Question: I'm rendering a UIWebView's layer into a graphics context and then using the UIGraphicsBeginPDFPageWithInfo() family of functions to include it in a PDF.
My problem is that the output includes an extra set of gray lines that aren't part of my data set. I'm hoping someone can shed some light on where they're coming from.
An example of the output is included below. The HTML document that is being rendered contains nothing but the text 'THIS IS A TEST' - the boxes you see are coming from the rendering process somewhere. When rendered on the screen, it's just black text on a white screen - no lines/boxes.
Anyone have any ideas what's going on? Thanks!
Here's the code I'm using to render this web view as a PDF:
'''
NSMutableData *pdfData = [NSMutableData data];
UIGraphicsBeginPDFContextToData(pdfData, CGRectZero, nil);
CGRect viewBounds = webView.bounds;
UIGraphicsBeginPDFPageWithInfo(viewBounds, nil);
CGContextRef pdfContext = UIGraphicsGetCurrentContext();
[webView.layer renderInContext:pdfContext];
UIGraphicsEndPDFContext();
'''
Also, here's a screenshot of what I'm seeing for output:

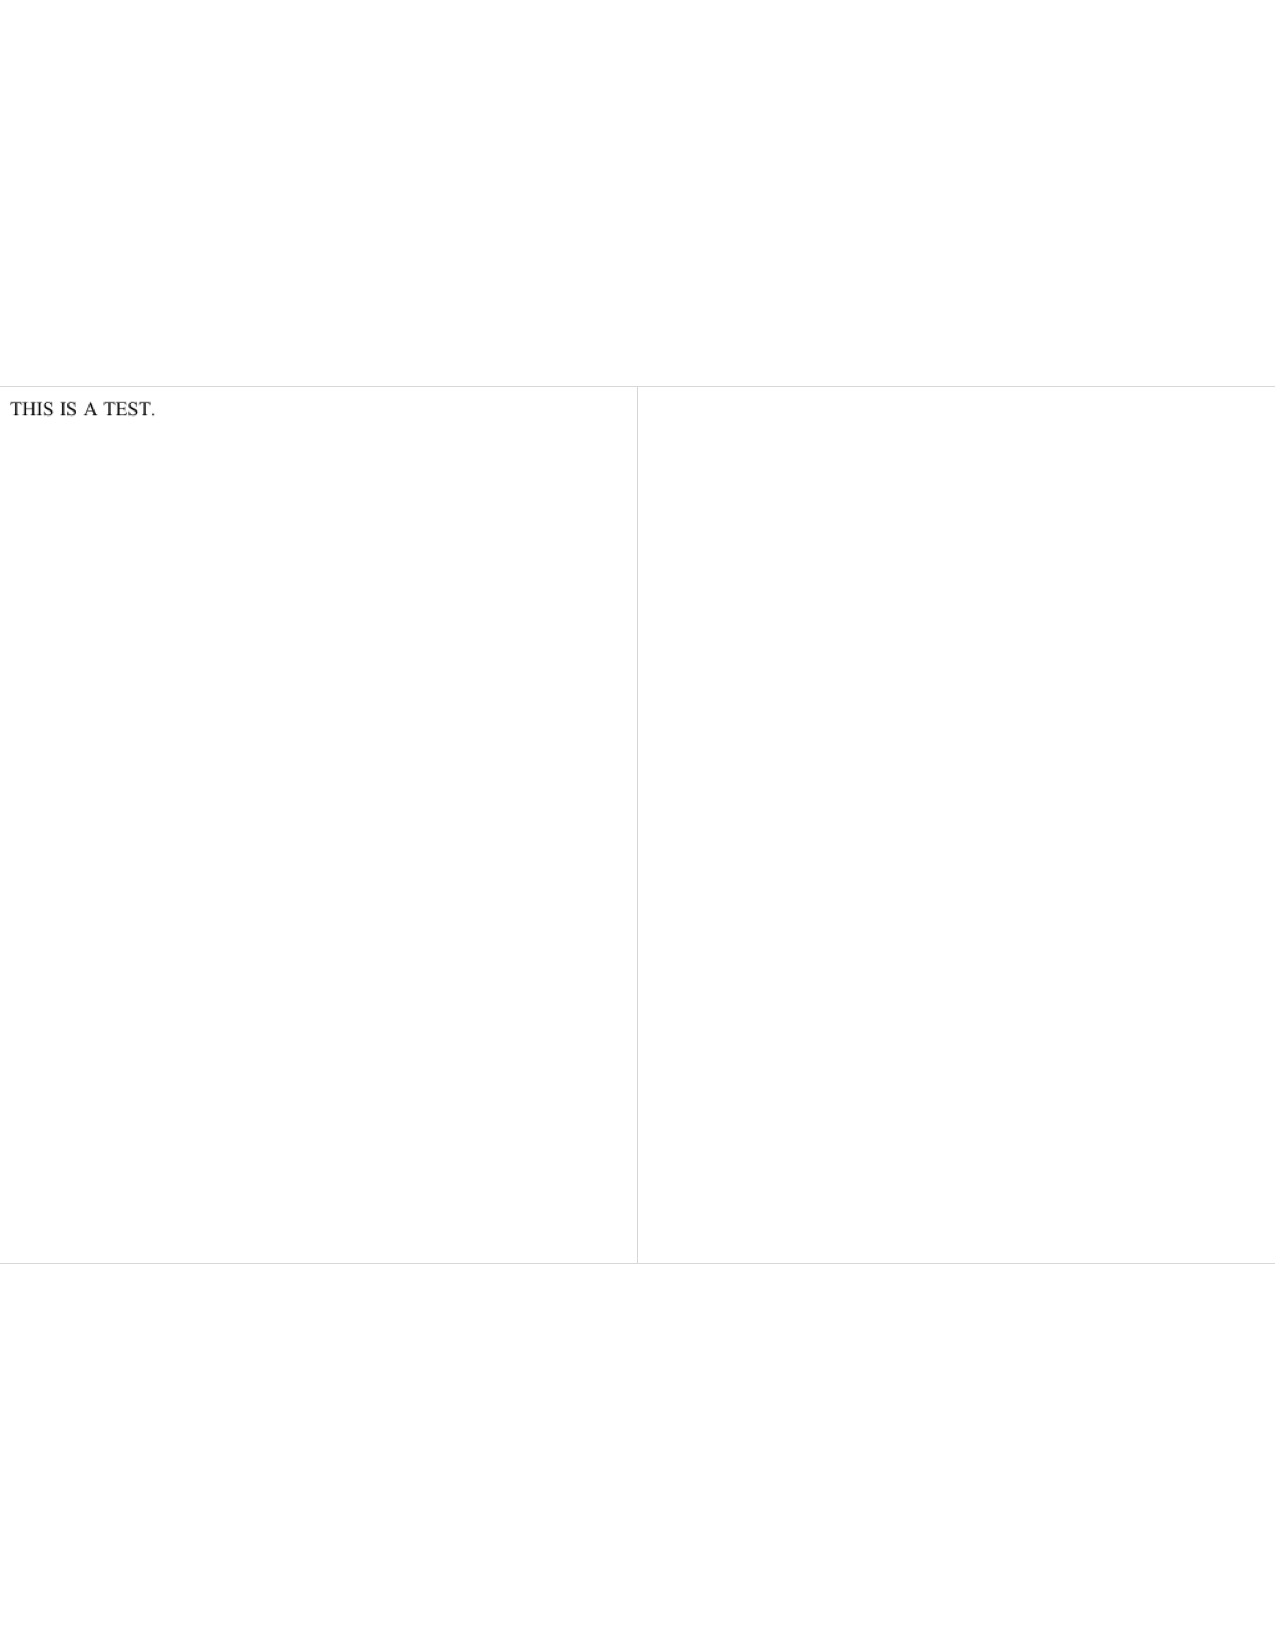
Answer: I ran into the same issue. It would happen whenever trying to render the UIWebView into the PDF context, and frame width > 512. I was not able to diagnose the exact issue, but worked around it by rendering the UIWebView into a UIImage, and then rendering the UIImage into the pdf context.
Code as:
UIGraphicsBeginPDFPageWithInfo(CGRectMake(0, 0, kWidth, kHeight), nil);
CGContextRef currentContext = UIGraphicsGetCurrentContext();
'''
UIImage* image = nil;
UIGraphicsPushContext(currentContext);
UIGraphicsBeginImageContext(self.webview.frame.size);
{
[self.webview.layer renderInContext: UIGraphicsGetCurrentContext()];
image = UIGraphicsGetImageFromCurrentImageContext();
}
UIGraphicsEndImageContext();
UIGraphicsPopContext();
[image drawInRect:CGRectMake(0, 0, kWidth, kHeight)];
'''